Question: I am trying to make a layout for an activity using RelativeLayout.
What I am trying to achieve is this:

I have no trouble with A & B:
'''
<ImageButton
android:id="@+id/B"
android:layout_width="wrap_content"
android:layout_height="wrap_content"
android:layout_centerHorizontal="true"
android:background="@drawable/B"
android:layout_above="@+id/A"
android:layout_marginBottom="12dp" />
<ImageButton
android:id="@+id/A"
android:layout_width="wrap_content"
android:layout_centerHorizontal="true"
android:layout_height="wrap_content"
android:layout_above="@+id/credit"
android:background="@drawable/A"
android:layout_alignParentBottom="true"/>
'''
How can I get C and D to be a above and on the sides of B? (Please Notice that all elements are centered, so there is margin on both sides of the screen).
10x!
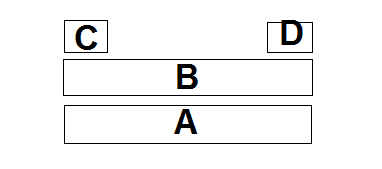
Answer: I believe you can use 'android:layout_alignLeft="@id/B"' for example, to align the left of an element to be in the same position as the left of element B.
Perhaps for element C you could try 'layout_above="@id/B"' and 'layout_alignLeft="@id/B"'